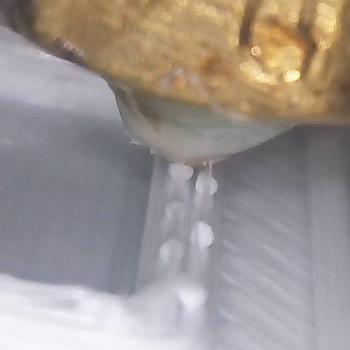
Flow rate: 35%